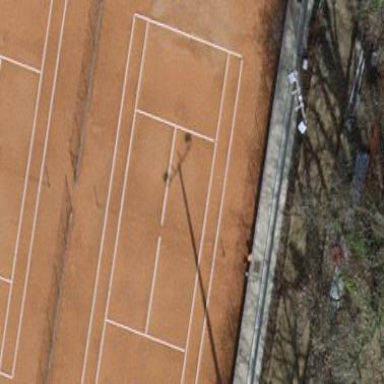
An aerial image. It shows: Tennis court on the leisure land pitch.